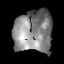
Tissue: skin
Cell type: Epithelial cells
Senescence score: 0.2671
Nuclear area (px): 1581
Mean DAPI intensity: 135.235